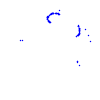
Particle: proton